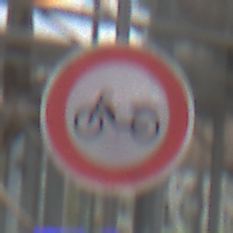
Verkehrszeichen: VerbotMofas
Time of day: Midday
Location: Roofed (Special)
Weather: Overcast
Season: NotSpecified
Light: Natural